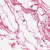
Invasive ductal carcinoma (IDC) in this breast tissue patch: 0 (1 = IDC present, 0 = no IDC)